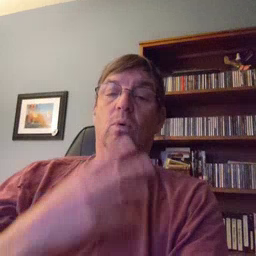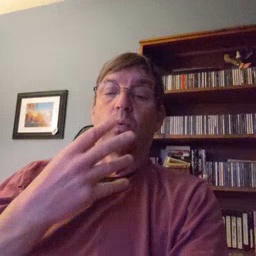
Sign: wet